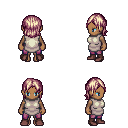
a pixel art fantasy rpg character, female body template, human, dark skin, white tunic, magenta pants, white blonde long bangs hairstyle, maroon shoes, four views (front, back, left, right), 2x2 character sprite sheet, small pixel art, hard edges, no anti-aliasing